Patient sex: F
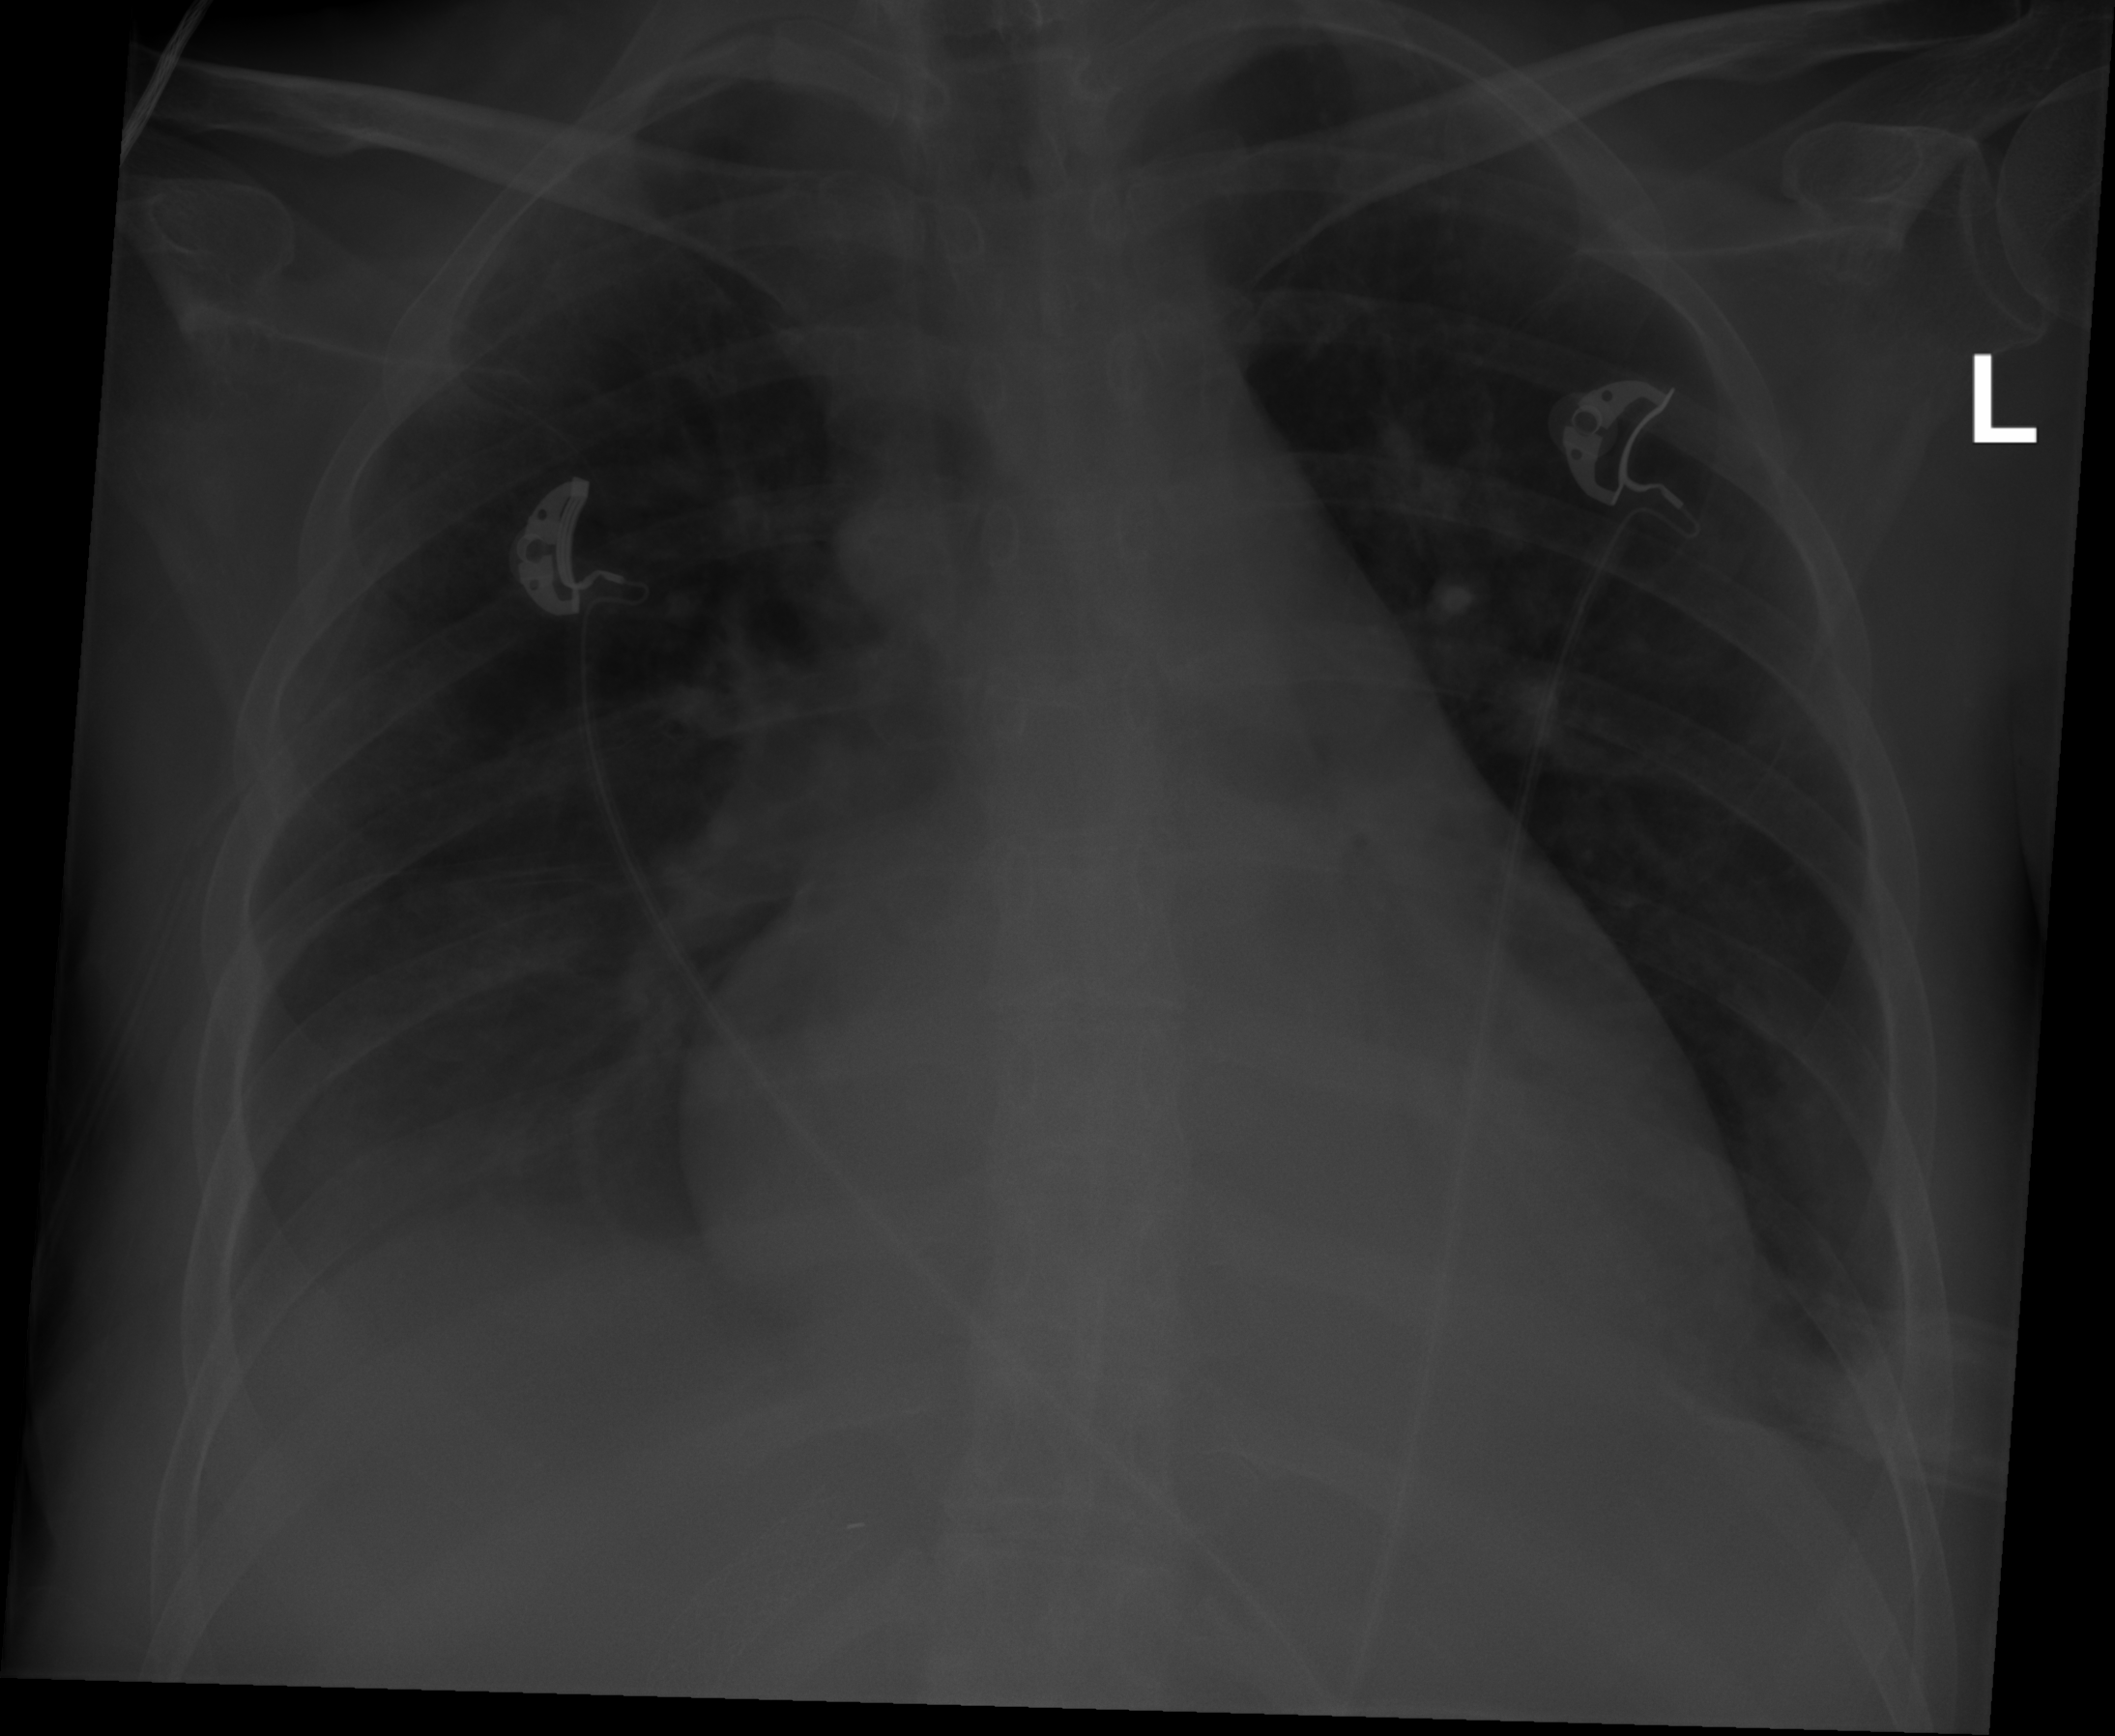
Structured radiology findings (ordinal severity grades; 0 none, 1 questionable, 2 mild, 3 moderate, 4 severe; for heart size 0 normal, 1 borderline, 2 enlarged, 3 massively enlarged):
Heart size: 2
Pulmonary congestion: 2
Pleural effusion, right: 2
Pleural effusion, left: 0
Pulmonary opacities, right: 0
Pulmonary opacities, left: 0
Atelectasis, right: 2
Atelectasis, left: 0